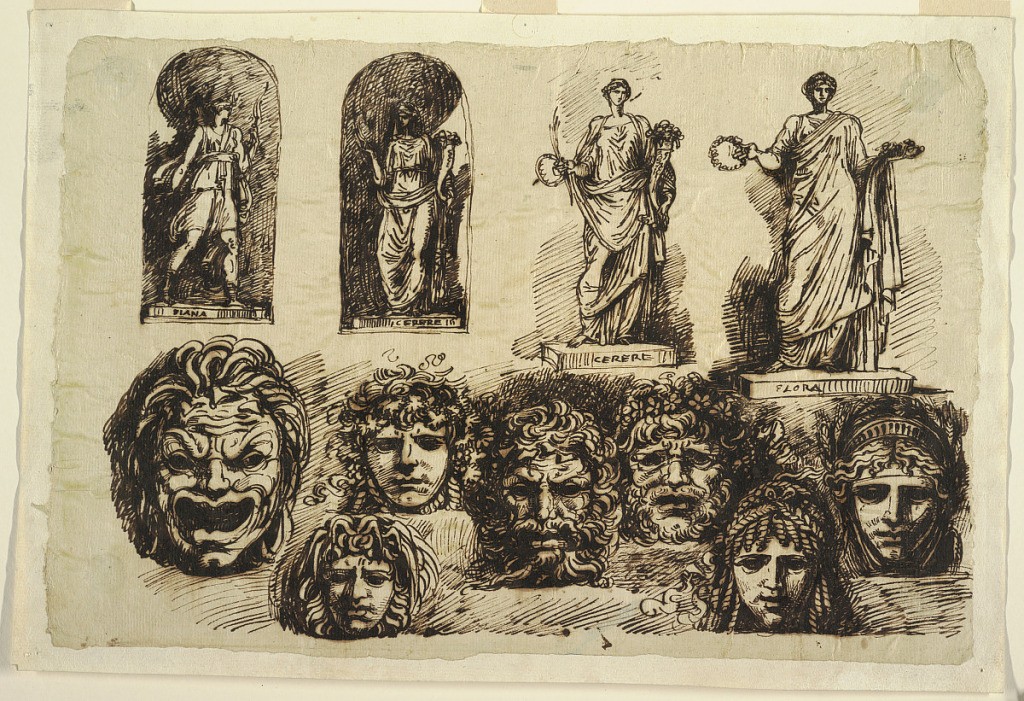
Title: Studies for Four Statues and Seven Masks
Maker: Felice Giani, Italian, 1758–1823
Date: ca. 1800–25
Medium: Pen and dark brown ink, brush and brown wash on cream laid paper Support: cream laid paper, lined and laid down
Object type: Drawing
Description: Sheet divided roughly into upper and lower parts. Upper part includes studies of four full-length sculptured figures, each labelled by name, proceding from left to right: Diana; 2 views of Ceres; Flora. Seven grotesque masks are arrayed horizontally across bottom part of sheet.